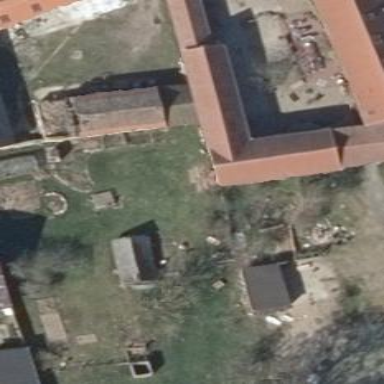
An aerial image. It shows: Gabled roof on farm auxiliary building.